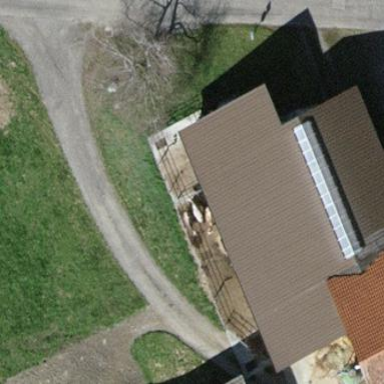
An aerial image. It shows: Farm auxiliary building.